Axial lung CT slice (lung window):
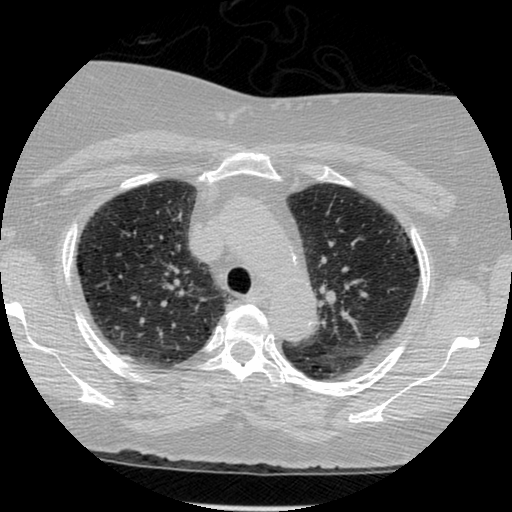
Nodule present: no